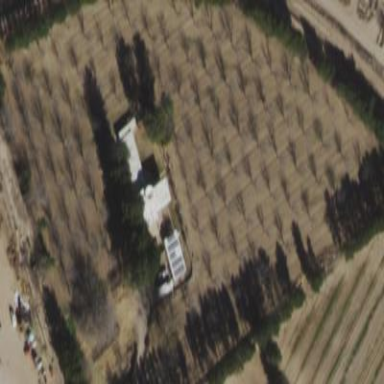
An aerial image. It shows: Orchard.